Question: I would like to show labels on each series of the stacked bar.Any idea please. I have been looking with no luck.
For example if you have blue series text will be blue on the series of the stacked bar and so on.
It should be something like that as you can see in the image :

Here is my code:-
'''
<div id="placeholder" style="width:600px;height:300px;"></div>
var data = [
{label: 'foo', color:'red', data: [[1,300], [2,300], [3,300], [4,300], [5,300]]},
{label: 'bar', color:'blue', data: [[1,800], [2,600], [3,400], [4,200], [5,0]]},
{label: 'baz', color:'yellow', data: [[1,100], [2,200], [3,300], [4,400], [5,500]]},
];
$.plot($("#placeholder"), data, {
series: {
stack: 1,
bars: {
show: true,
lineWidth: 1,
barWidth: 0.8,
order: 1,
fill: true,
label: {
show: true,
radius:0.7,
formatter: function(label, series) {
var result =[ <?php echo $red; ?> ,<?php echo $blue; ?> ,<?php
echo $yellow; ?>
];
if ( label == "red")
{
return '<div style="font-size:13px; text-align:center; left:-340px; top:-338px;
position:absolute; color:white;">'+label+'<br/>'+(result[0])+'</div>';
}
else if (label == "blue")
{
return '<div style="font-size:13px; text-align:center; left:-343px; top:-228px;
position:absolute; color:white;">'+label+'<br/>'+(result[1])+'</div>';
}
else if (label == "yellow")
{
return '<div style="font-size:13px; text-align:center; left:-325px; top:-220px;
position:absolute; color:white;">'+label+'<br/>'+(result[2])+'</div>';
}
},
background: {
opacity: 0.8,
}
}
},
yaxis : {
min : 0,
tickLength: 0
} ,
xaxis: {
tickLength: 0,
axisLabel: "Date",
axisLabelUseCanvas: true,
axisLabelFontSizePixels: 12,
axisLabelFontFamily: 'Arial',
axisLabelPadding: 3,
color: "#838383",
timeformat: "%b/%y"
}
}
});
'''
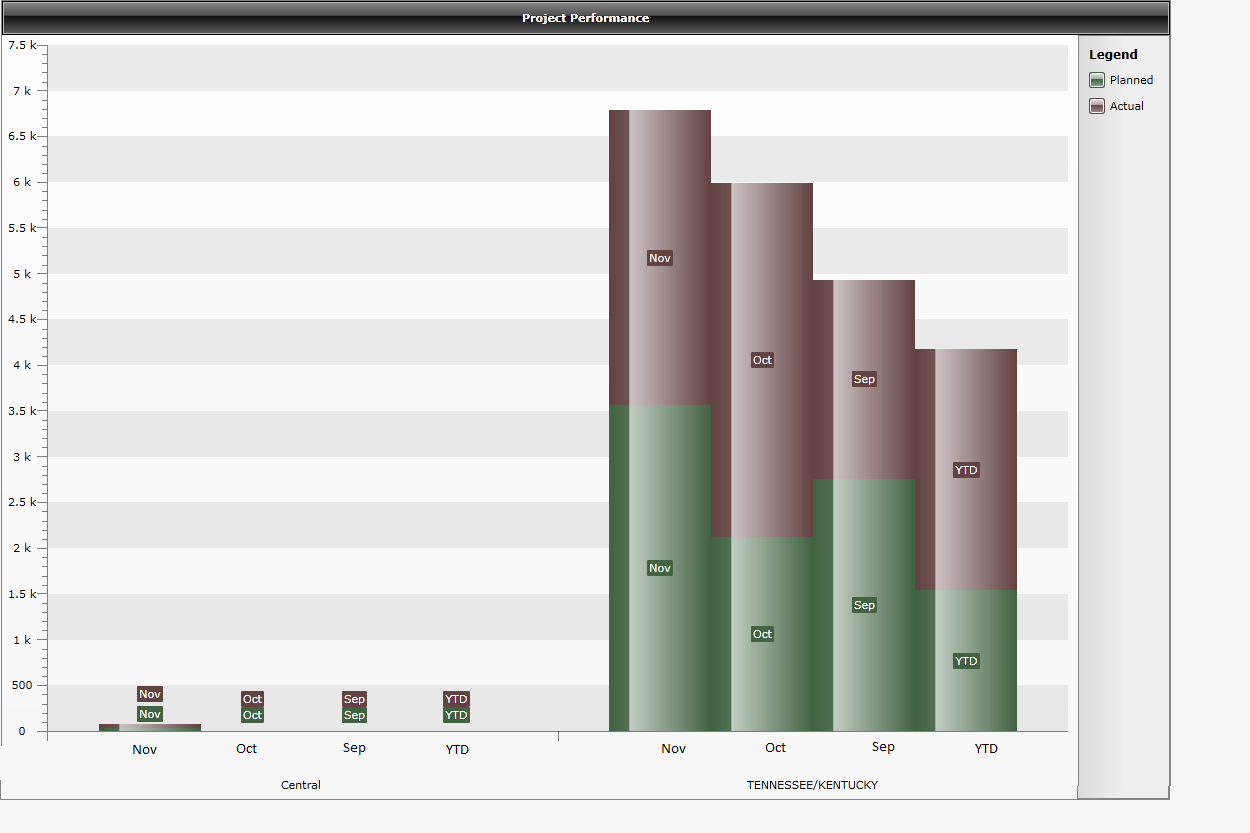
Answer: You should be able to use the valuelabels plugin to get this to work.
Reference: <URL>
Download: <URL>
Basic example: <URL>
With the plugin, you can specify these options on each data series:
'valueLabels: { show: true, valign: 'middle' }'